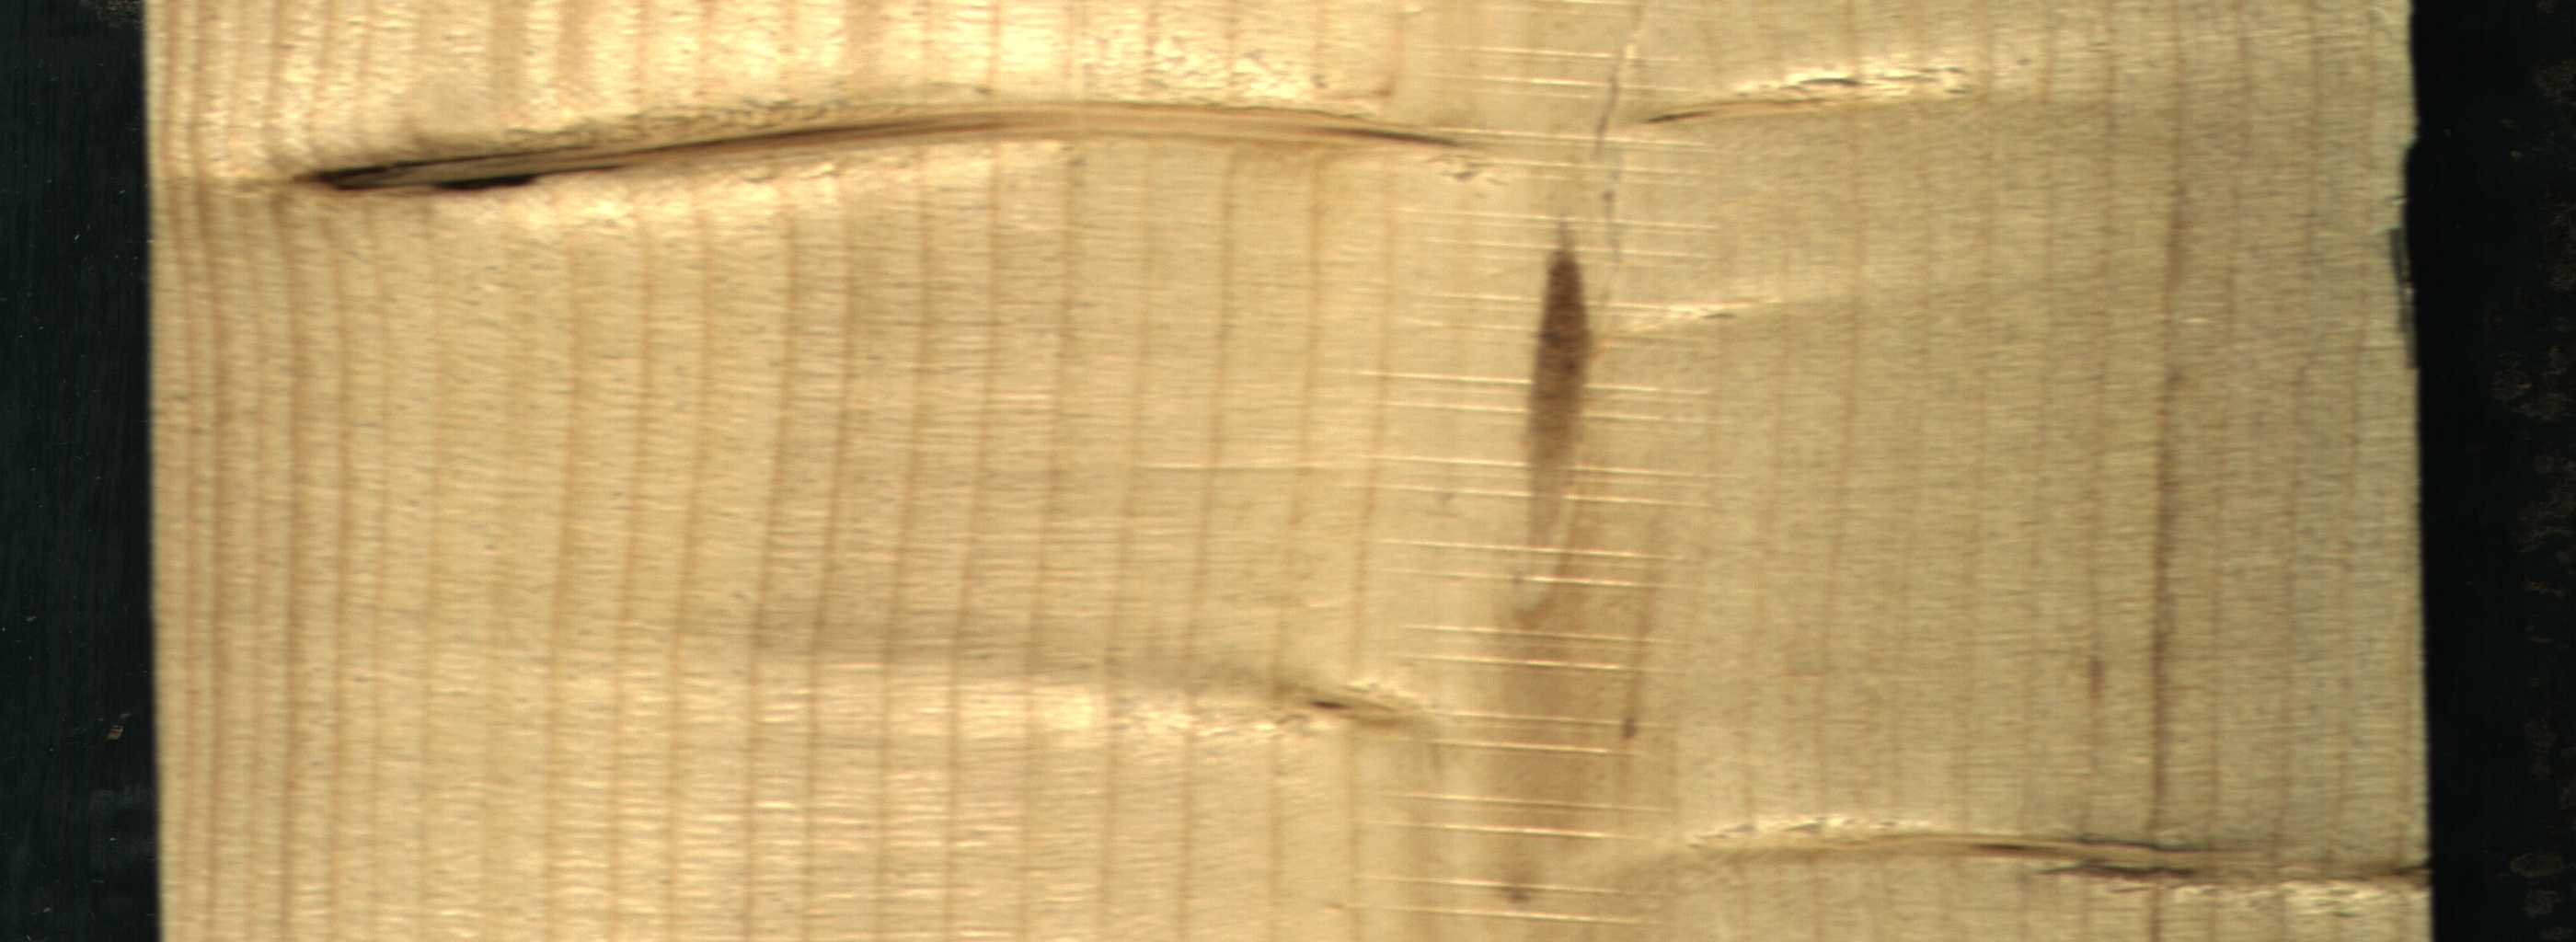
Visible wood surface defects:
Marrow
Dead_Knot
Live_Knot
Live_Knot
Live_Knot
Live_Knot